Question: I have a 'UIViewController' with a container view which holds a 'UITableView'.
Within the UITableView I have a NSFetchController with 'NSPredicate' that uses variables from the intial 'UIViewcontroller' (I hope your still with me). For one instance that the user changes the container view does not update.
How can I force a reload/update on the container view when this occurs? I looked around but did not see much on this topic.
To be specific I have a UIDatePicker that changes the date on a button. It is this that needs to be updated.

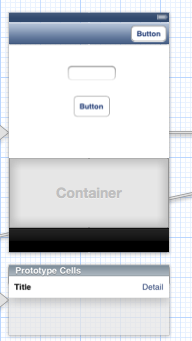
Answer: From the initial UIView controller, you can get a reference to the table view controller with self.childViewControllers[0]. So, you need to do it like this:
'''
UITableViewController *tbc = (UITableViewController *)self.childViewControllers[0];
[tbc.tableView reloadData];
'''